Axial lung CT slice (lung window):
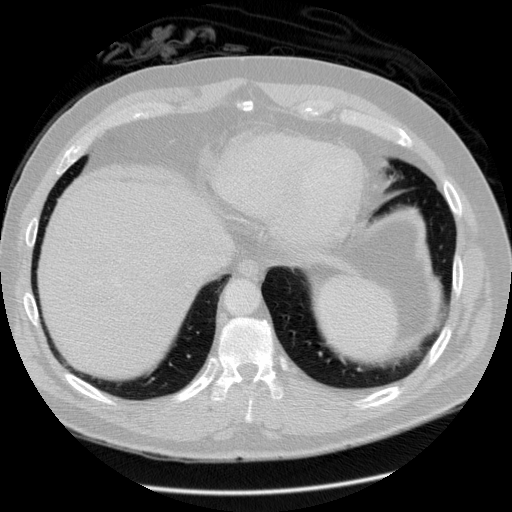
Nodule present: no